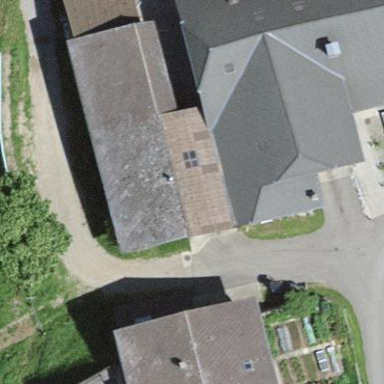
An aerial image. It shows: Rural barn.